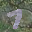
Label: 7